Question: I would like to view in a web browser the content of the H2 database started by Spring thanks to the following configuration:
'''
<jdbc:embedded-database id="dataSource" type="H2" />
<jdbc:initialize-database data-source="dataSource">
<jdbc:script location="classpath:db/populateDB.sql"/>
</jdbc:initialize-database>
'''
I searched for the JDBC URL in the logs:
'''
DEBUG o.s.j.d.SimpleDriverDataSource - Creating new JDBC Driver Connection to [jdbc:h2:mem:dataSource;DB_CLOSE_DELAY=-1]
'''
So that I could fill the connection form as follows:

But unfortunately, the db is still empty, whereas it shouldn't due to the populateDB.sql script.
Any idea?
Thanks!
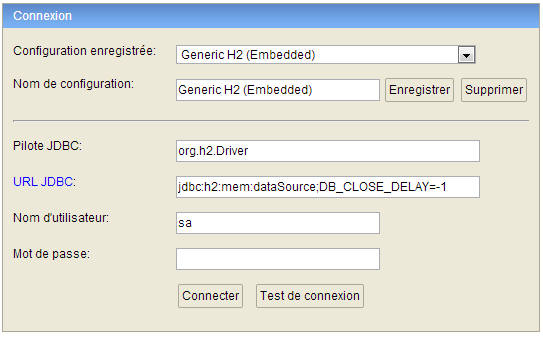
Answer: Pretty much the same question as <URL>.
Simply add the following to your configuration.
'''
<bean id="h2Server" class="org.h2.tools.Server" factory-method="createTcpServer" init-method="start" destroy-method="stop" depends-on="h2WebServer">
<constructor-arg value="-tcp,-tcpAllowOthers,-tcpPort,9092"/>
</bean>
<bean id="h2WebServer" class="org.h2.tools.Server" factory-method="createWebServer" init-method="start" destroy-method="stop">
<constructor-arg value="-web,-webAllowOthers,-webPort,8082"/>
</bean>
'''
This will start both H2 web console and TCP server in the same JVM as your embedded database so that you can access port 8082 with your web browser (enter jdbc:h2:mem:dataSource as URL), or access port 9092 with external SQL client such as SQuirreLSQL and view the same data.